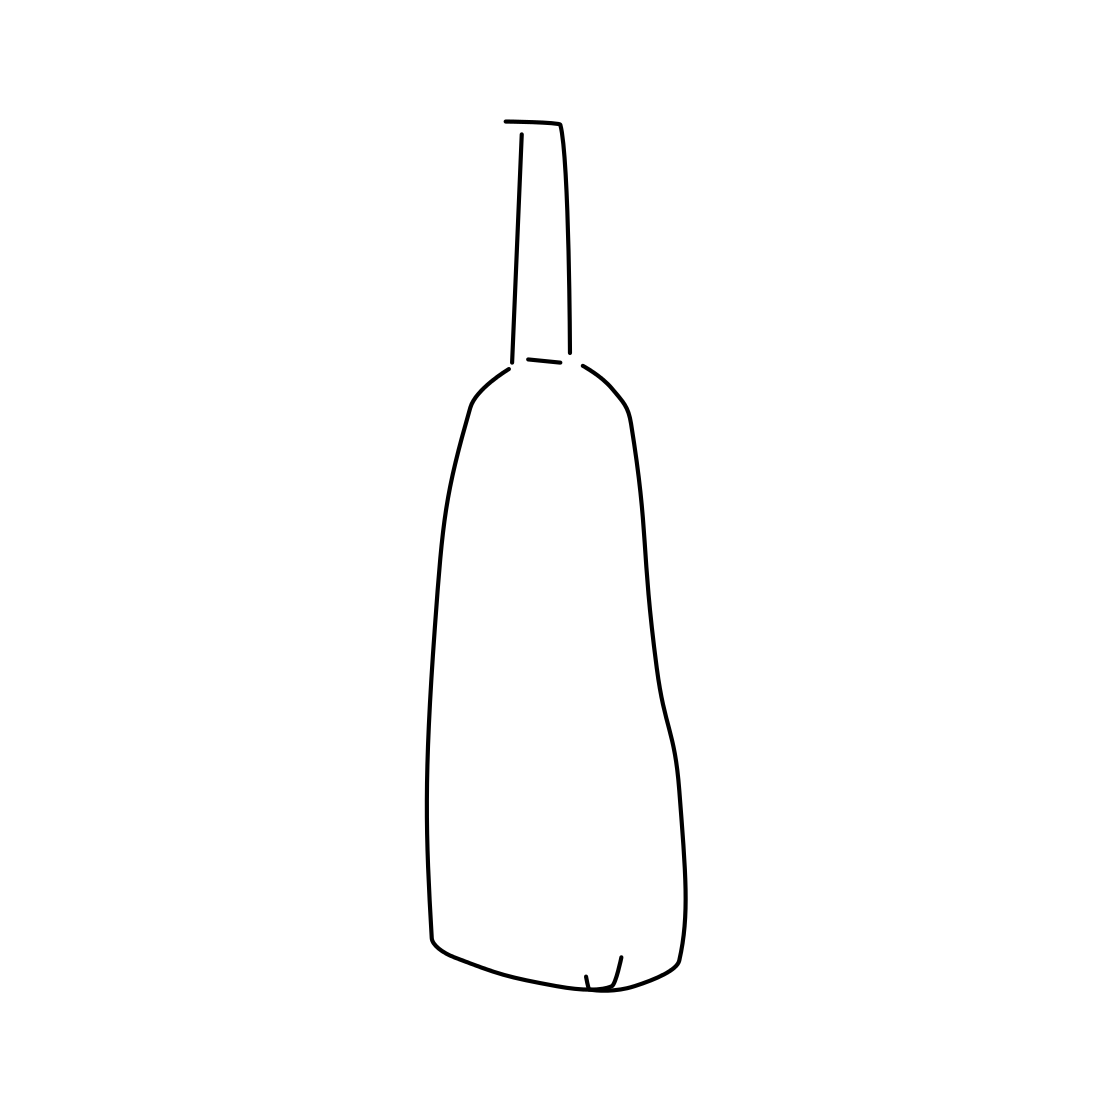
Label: wine-bottle